九年级 · 度量几何学
如图, $\mathrm{AB}$ 是 $\odot \mathrm{O}$ 的直径, $\mathrm{C}, \mathrm{D}$ 是 $\odot \mathrm{O}$ 上 $\mathrm{AB}$ 两侧的点, 若 $\angle \mathrm{D}=30^{\circ}$, 则 $\tan \angle \mathrm{ABC}$ 的值为 ( )

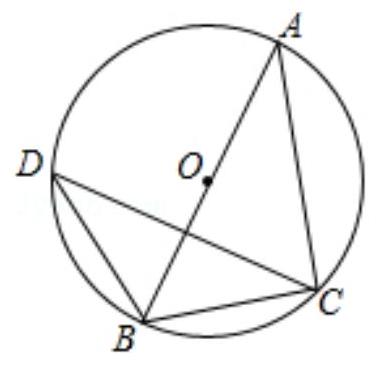
A. $\frac{1}{2}$
B. $\frac{\sqrt{3}}{2}$
C. $\sqrt{3}$
D. $\frac{\sqrt{3}}{3}$
答案: C
解析: $\because B C=B C, \therefore \angle \mathrm{BAC}=\angle \mathrm{D}=30^{\circ}$,

$\because \mathrm{AB}$ 是 $\odot \mathrm{O}$ 的直径, $\therefore \angle \mathrm{ACB}=90^{\circ}, \therefore \angle \mathrm{ABC}+\angle \mathrm{BAC}=90^{\circ}$,

$\therefore \angle \mathrm{ABC}=60^{\circ}, \therefore \tan \angle \mathrm{ABC}=\sqrt{3}$, 故选 C.